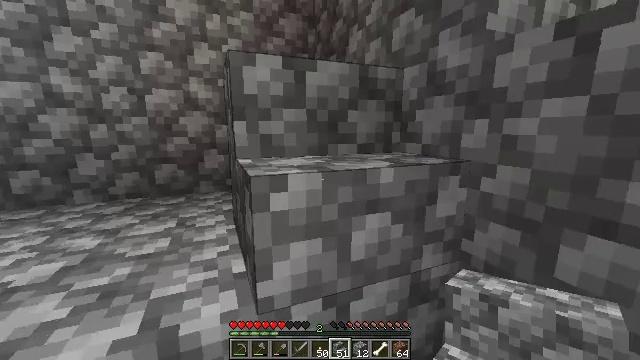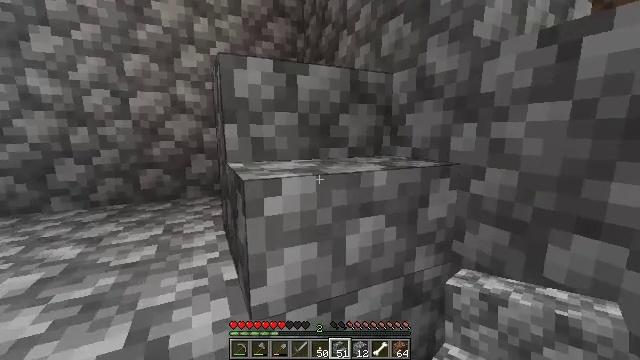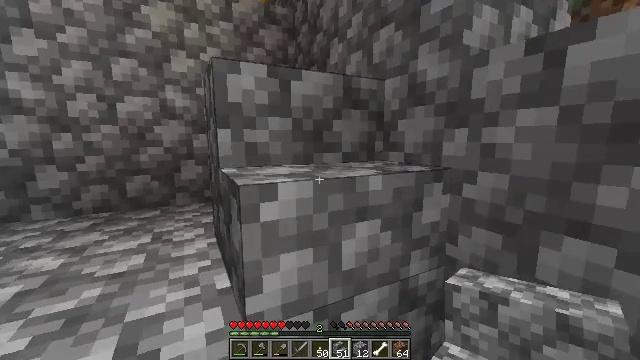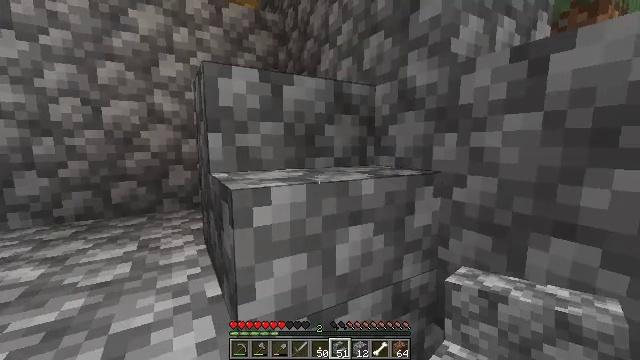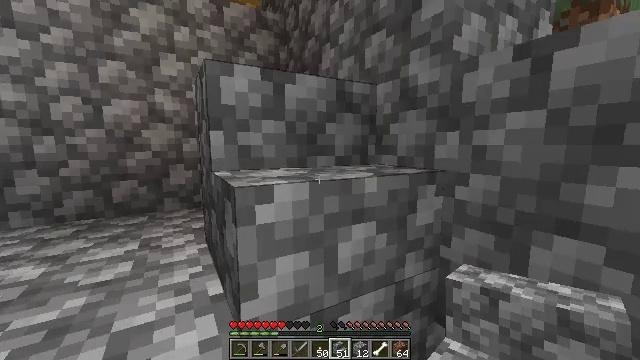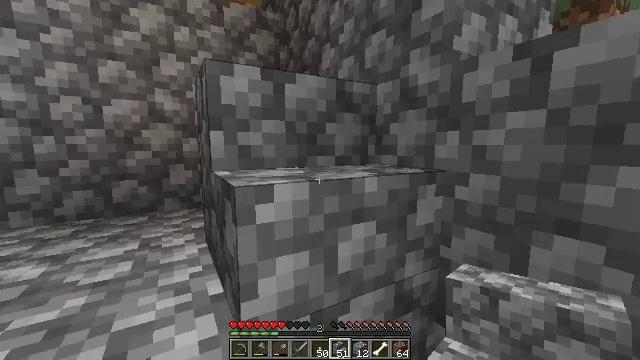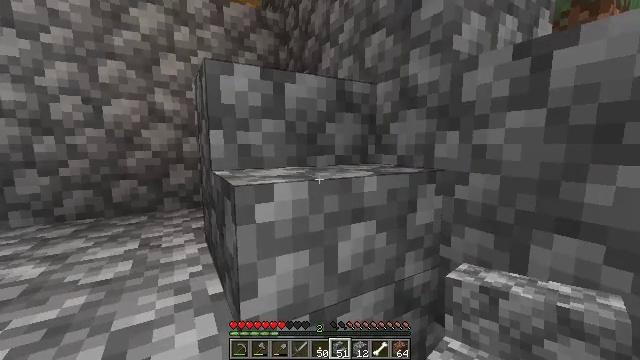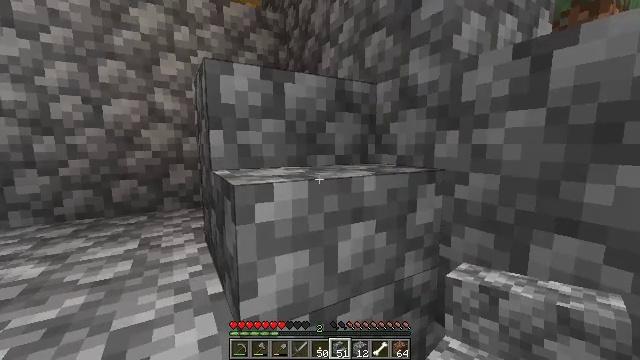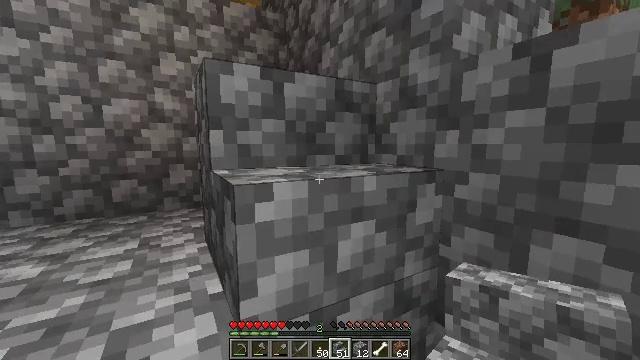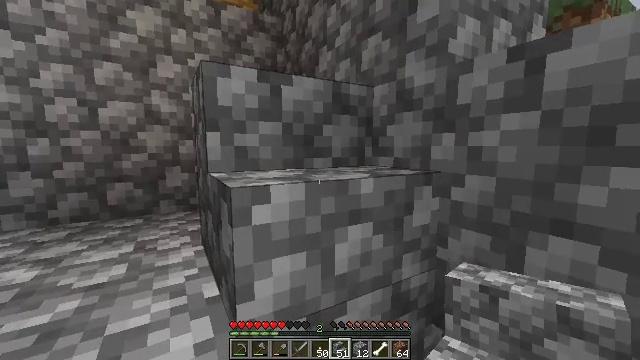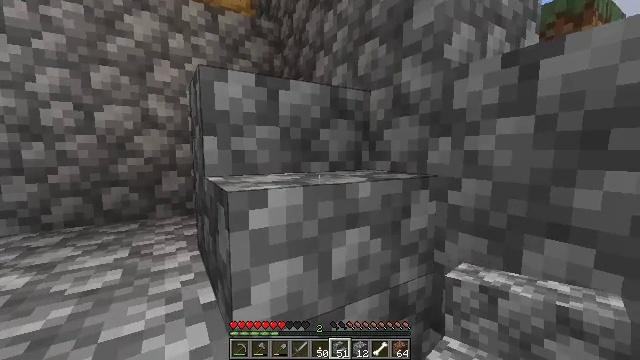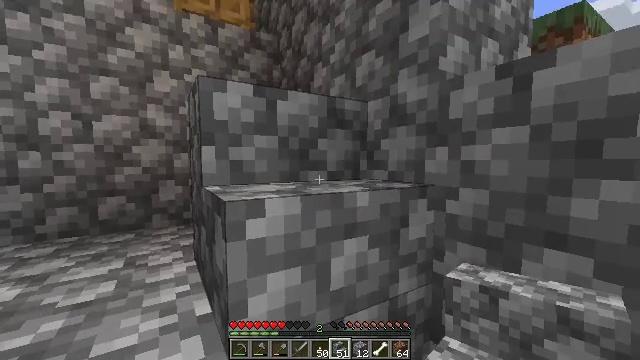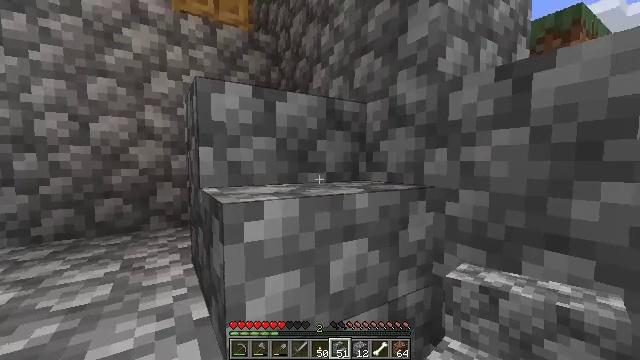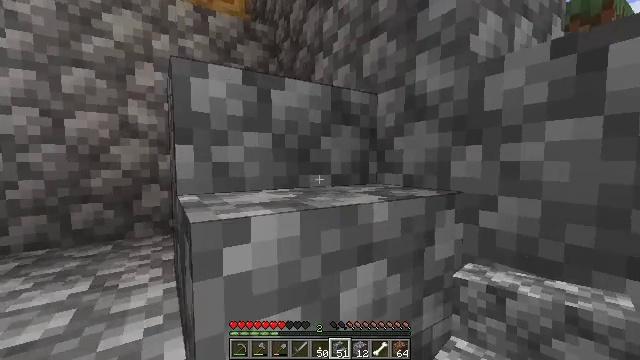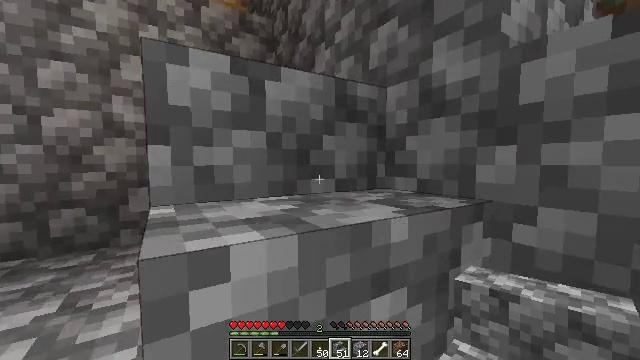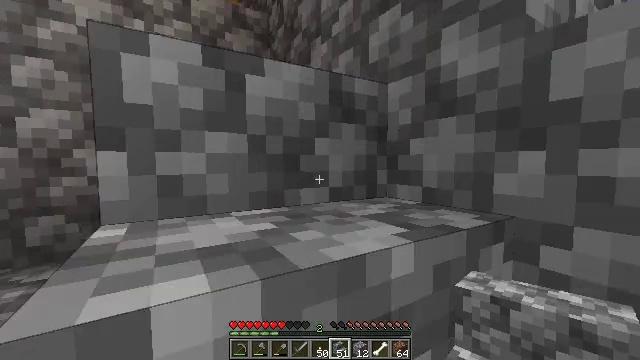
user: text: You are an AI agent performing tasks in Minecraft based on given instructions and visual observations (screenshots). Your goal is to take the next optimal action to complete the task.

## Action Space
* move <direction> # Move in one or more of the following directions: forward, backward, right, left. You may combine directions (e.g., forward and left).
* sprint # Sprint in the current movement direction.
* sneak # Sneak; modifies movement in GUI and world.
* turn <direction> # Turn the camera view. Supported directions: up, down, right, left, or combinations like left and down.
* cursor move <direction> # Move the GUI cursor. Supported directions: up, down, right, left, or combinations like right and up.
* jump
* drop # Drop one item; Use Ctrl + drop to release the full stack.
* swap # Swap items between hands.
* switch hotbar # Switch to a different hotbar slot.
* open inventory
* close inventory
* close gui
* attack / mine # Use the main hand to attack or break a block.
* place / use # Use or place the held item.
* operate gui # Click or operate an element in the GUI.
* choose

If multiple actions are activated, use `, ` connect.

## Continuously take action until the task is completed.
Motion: motion action
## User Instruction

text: Gather cobblestone stairs from the structure.
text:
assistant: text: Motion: turn right
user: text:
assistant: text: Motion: turn right and up
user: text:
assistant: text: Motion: turn right and up
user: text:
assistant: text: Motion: no_op
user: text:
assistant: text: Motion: no_op
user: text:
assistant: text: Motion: no_op
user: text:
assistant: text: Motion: no_op
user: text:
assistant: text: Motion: no_op
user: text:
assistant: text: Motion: no_op
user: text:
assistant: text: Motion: no_op
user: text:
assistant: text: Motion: turn up
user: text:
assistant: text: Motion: move forward
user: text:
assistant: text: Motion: move forward
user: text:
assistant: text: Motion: move forward
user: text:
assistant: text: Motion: move forward and move right
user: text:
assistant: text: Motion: move right
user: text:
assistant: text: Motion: move right
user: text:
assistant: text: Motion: move right
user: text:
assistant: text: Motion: move right, turn left
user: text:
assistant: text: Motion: turn left
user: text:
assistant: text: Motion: turn left
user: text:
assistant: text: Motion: turn left
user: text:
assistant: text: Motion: move forward, turn left
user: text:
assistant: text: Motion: move forward, turn left
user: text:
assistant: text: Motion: move forward, turn left
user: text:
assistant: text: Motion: move forward, turn left, jump
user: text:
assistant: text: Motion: move forward, jump
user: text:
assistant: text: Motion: move forward, jump
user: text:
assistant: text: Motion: move forward, jump
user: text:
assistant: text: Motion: move forward